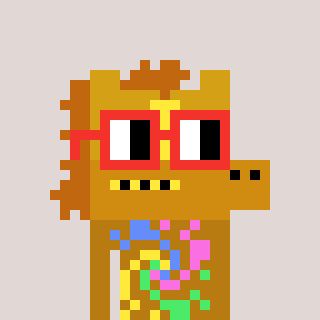
a pixel art character with square red glasses, a yellow horse-shaped head and a gold-colored body on a warm background